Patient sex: M
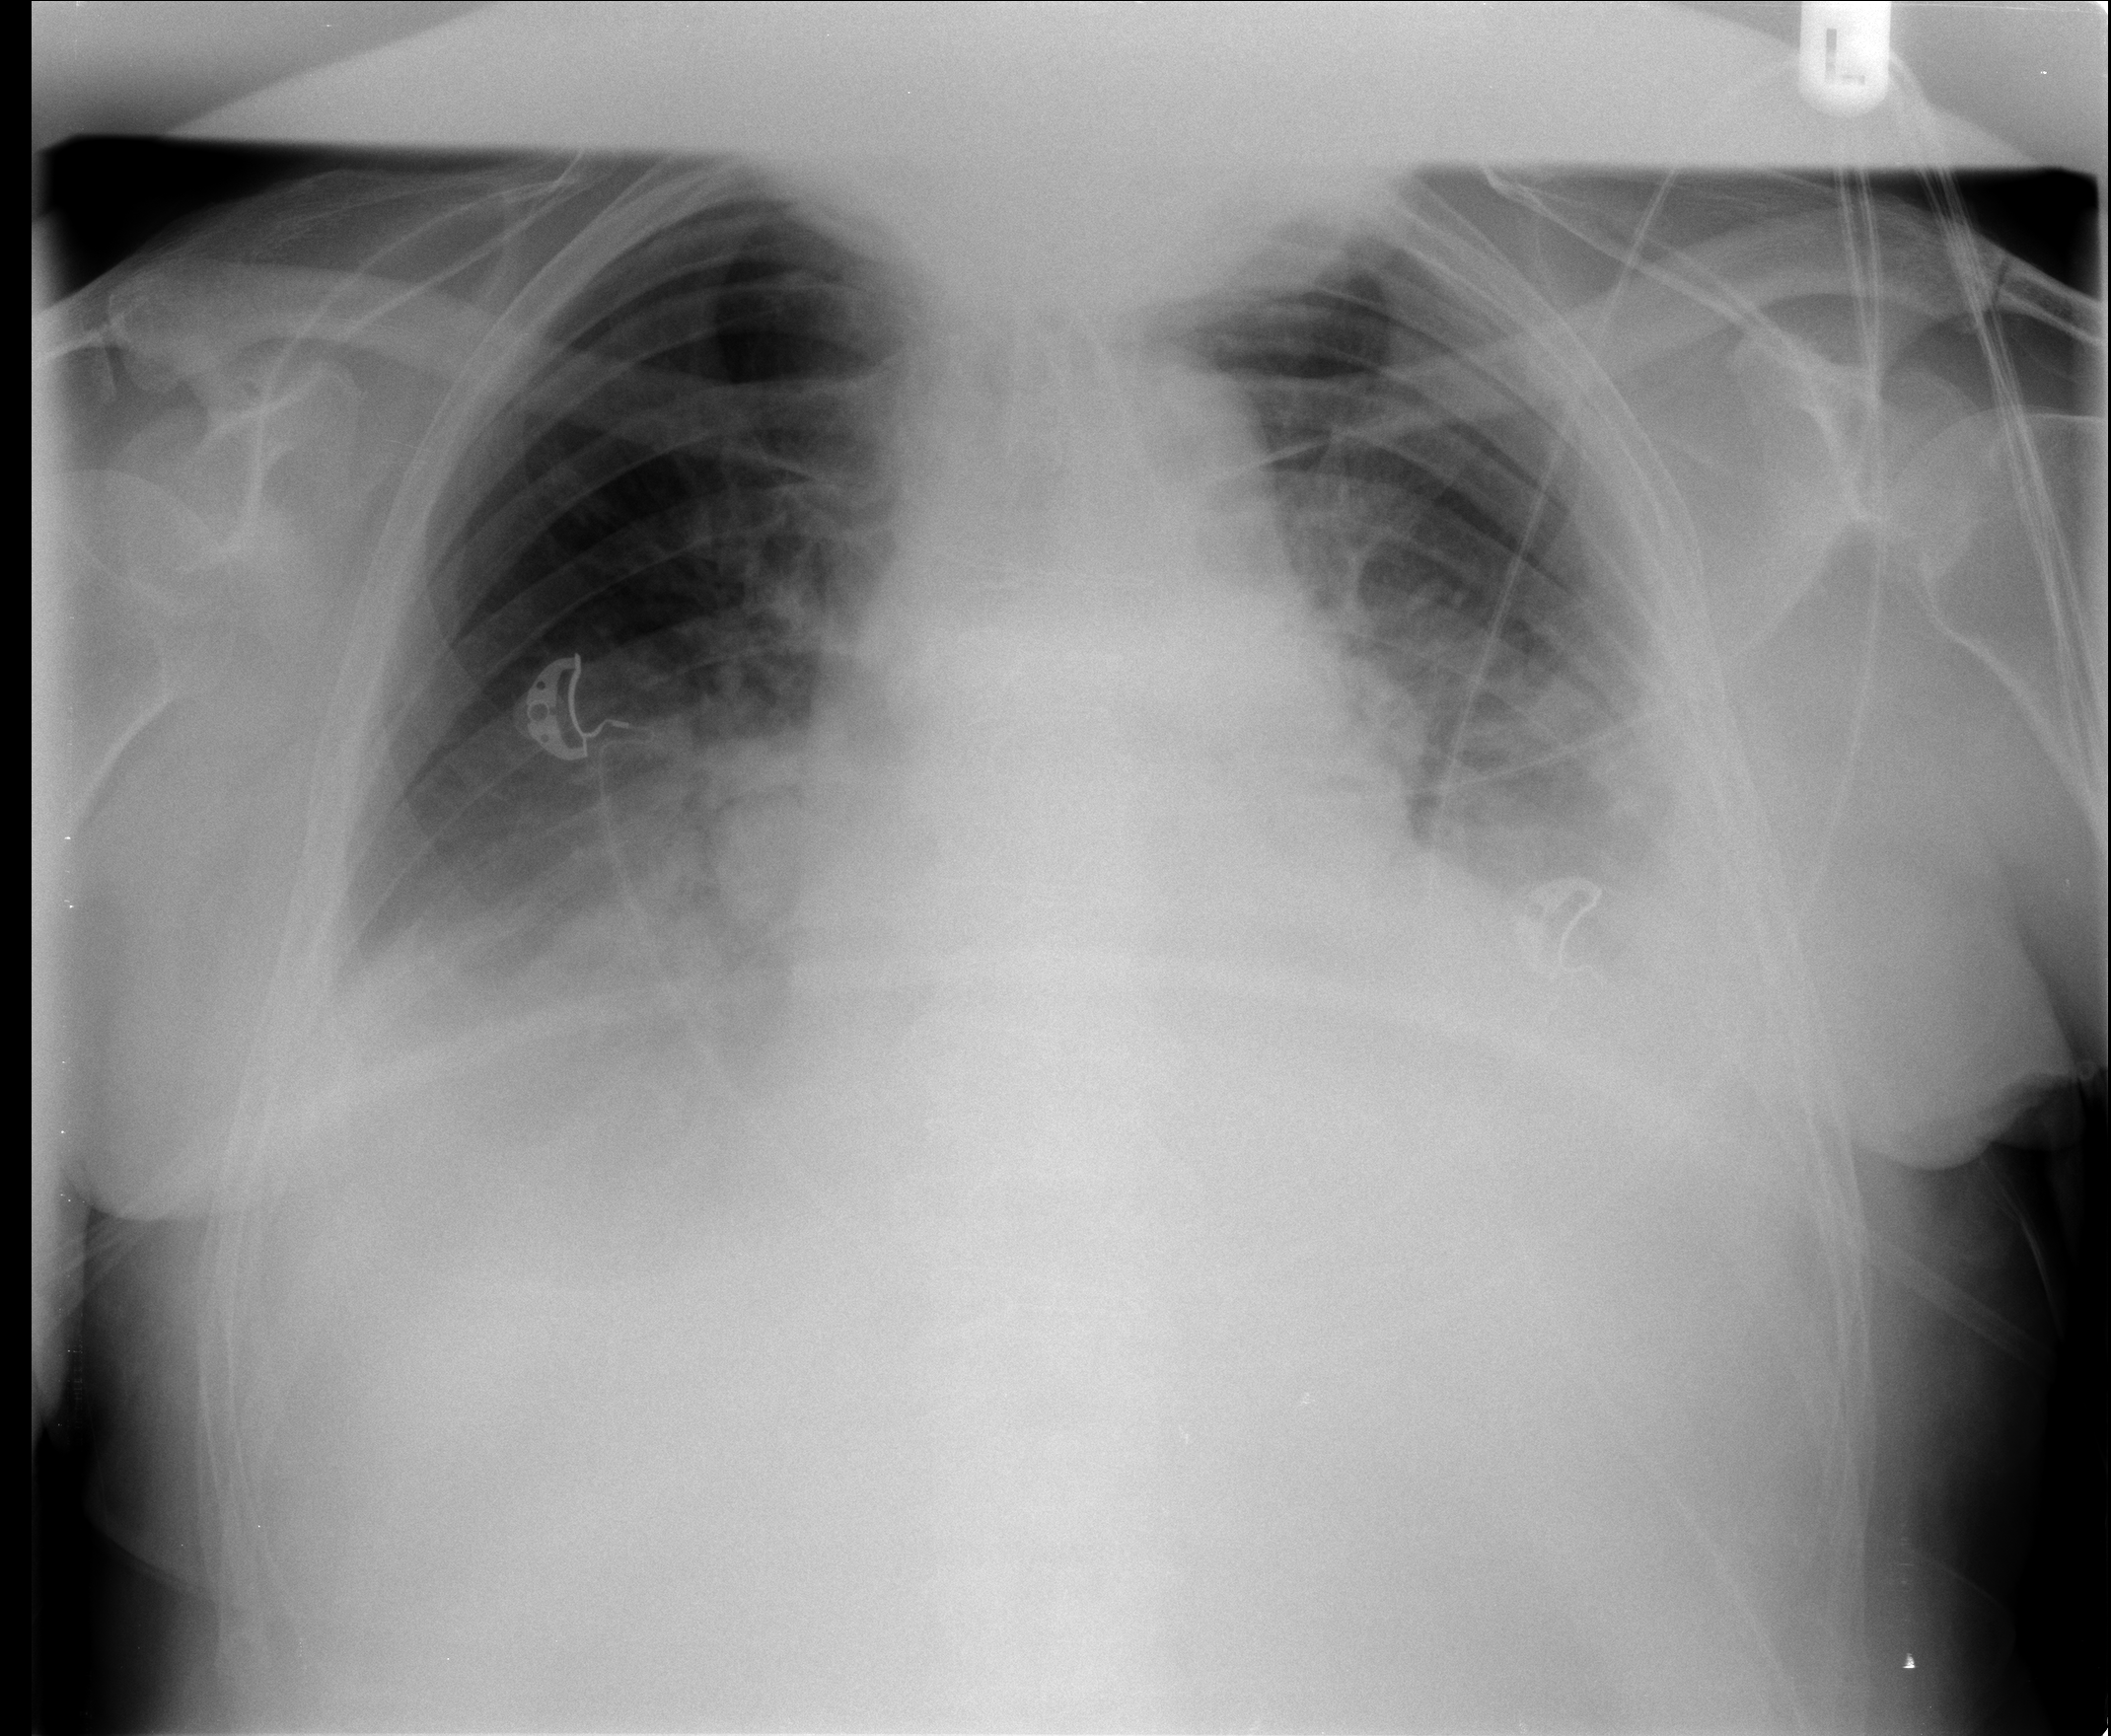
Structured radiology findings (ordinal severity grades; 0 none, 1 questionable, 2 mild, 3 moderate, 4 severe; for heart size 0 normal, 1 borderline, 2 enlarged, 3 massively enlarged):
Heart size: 2
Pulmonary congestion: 2
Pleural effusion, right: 2
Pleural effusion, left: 3
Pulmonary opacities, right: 0
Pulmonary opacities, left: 2
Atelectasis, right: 2
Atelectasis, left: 2